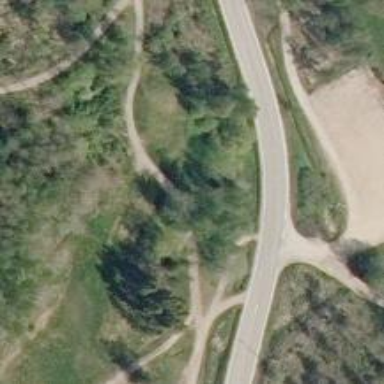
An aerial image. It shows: Path for both road and golf.